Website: macys
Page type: payment
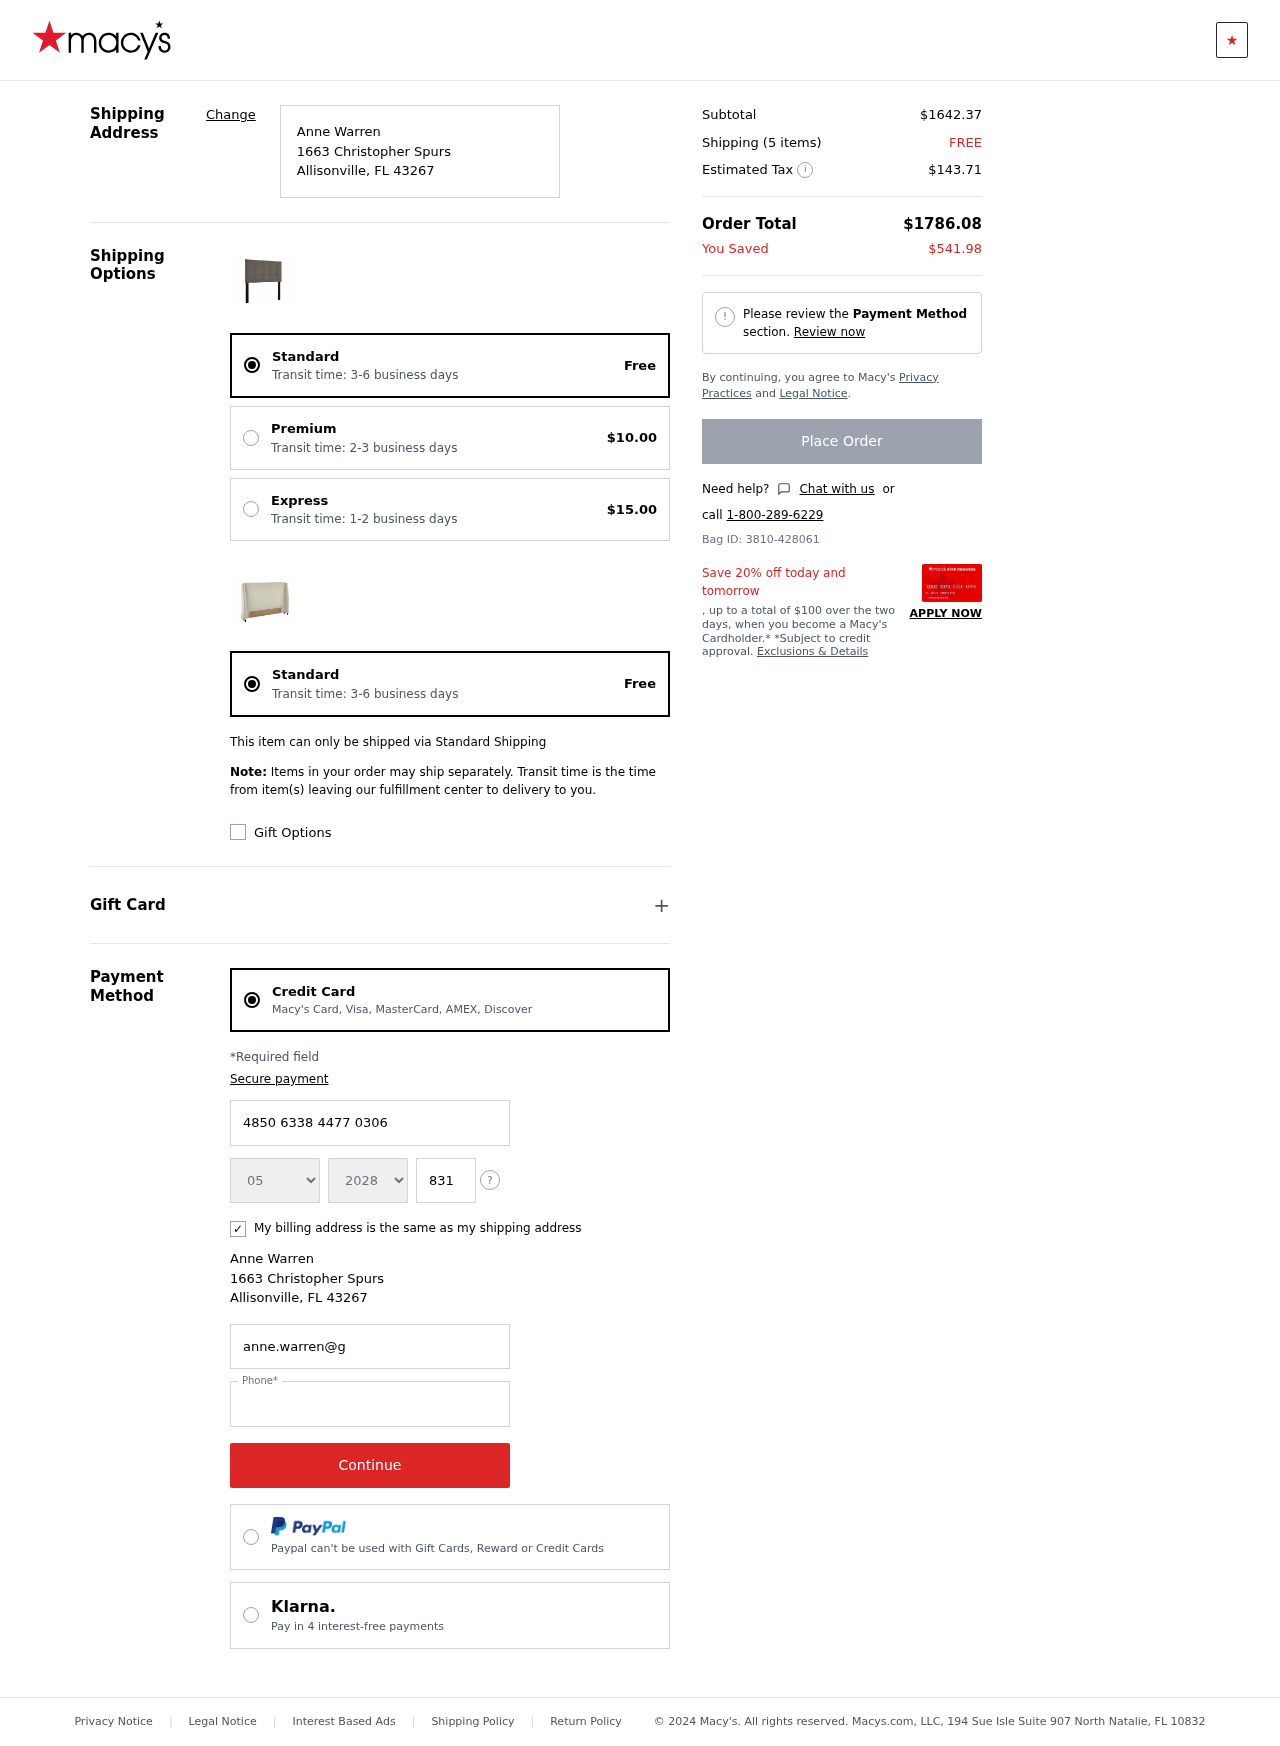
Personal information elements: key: PII_CARD_CVV
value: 831
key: PII_CARD_EXPIRY_MONTH
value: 05
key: PII_CARD_EXPIRY_YEAR
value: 28
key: PII_CARD_NUMBER
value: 4850 6338 4477 0306
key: PII_CITY
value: Allisonville
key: PII_EMAIL
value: anne.warren@gmail.com
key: PII_FULLNAME
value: Anne Warren
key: PII_PHONE
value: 4149141127
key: PII_POSTCODE
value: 43267
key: PII_STATE_ABBR
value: FL
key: PII_STREET
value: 1663 Christopher Spurs
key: PII_FULLNAME2
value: Anne Warren
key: PII_STREET2
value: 1663 Christopher Spurs
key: PII_CITY2
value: Allisonville
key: PII_STATE_ABBR2
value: FL
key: PII_POSTCODE2
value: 43267
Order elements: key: ORDER_DELIVERY_DATE
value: Transit time: 3-6 business days
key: ORDER_SHIPPING_STANDARD
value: Free
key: ORDER_SHIPPING_PREMIUM
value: $10.00
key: ORDER_SHIPPING_EXPRESS
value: $15.00
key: ORDER_DELIVERY_DATE2
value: Transit time: 3-6 business days
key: ORDER_SHIPPING_STANDARD2
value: Free
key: ORDER_SUBTOTAL
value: $1642.37
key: ORDER_NUM_ITEMS
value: Shipping (5 items)
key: ORDER_SHIPPING_COST
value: FREE
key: ORDER_TAX
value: $143.71
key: ORDER_TOTAL
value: $1786.08
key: ORDER_SAVINGS
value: $541.98
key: ORDER_ID
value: Bag ID: 3810-428061